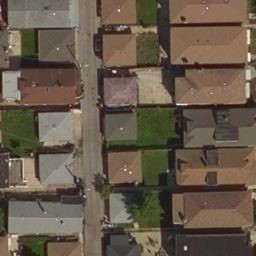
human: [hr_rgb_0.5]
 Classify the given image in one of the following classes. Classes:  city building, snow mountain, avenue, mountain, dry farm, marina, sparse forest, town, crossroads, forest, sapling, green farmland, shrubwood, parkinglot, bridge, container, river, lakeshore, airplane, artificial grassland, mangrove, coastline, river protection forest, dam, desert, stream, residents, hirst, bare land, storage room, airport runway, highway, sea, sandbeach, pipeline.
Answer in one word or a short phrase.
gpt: residents